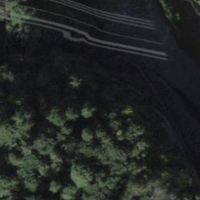
EUNIS habitat code: 44
Species observed at this site:
Saxifraga aizoides